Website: lowes
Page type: delivery-shipping
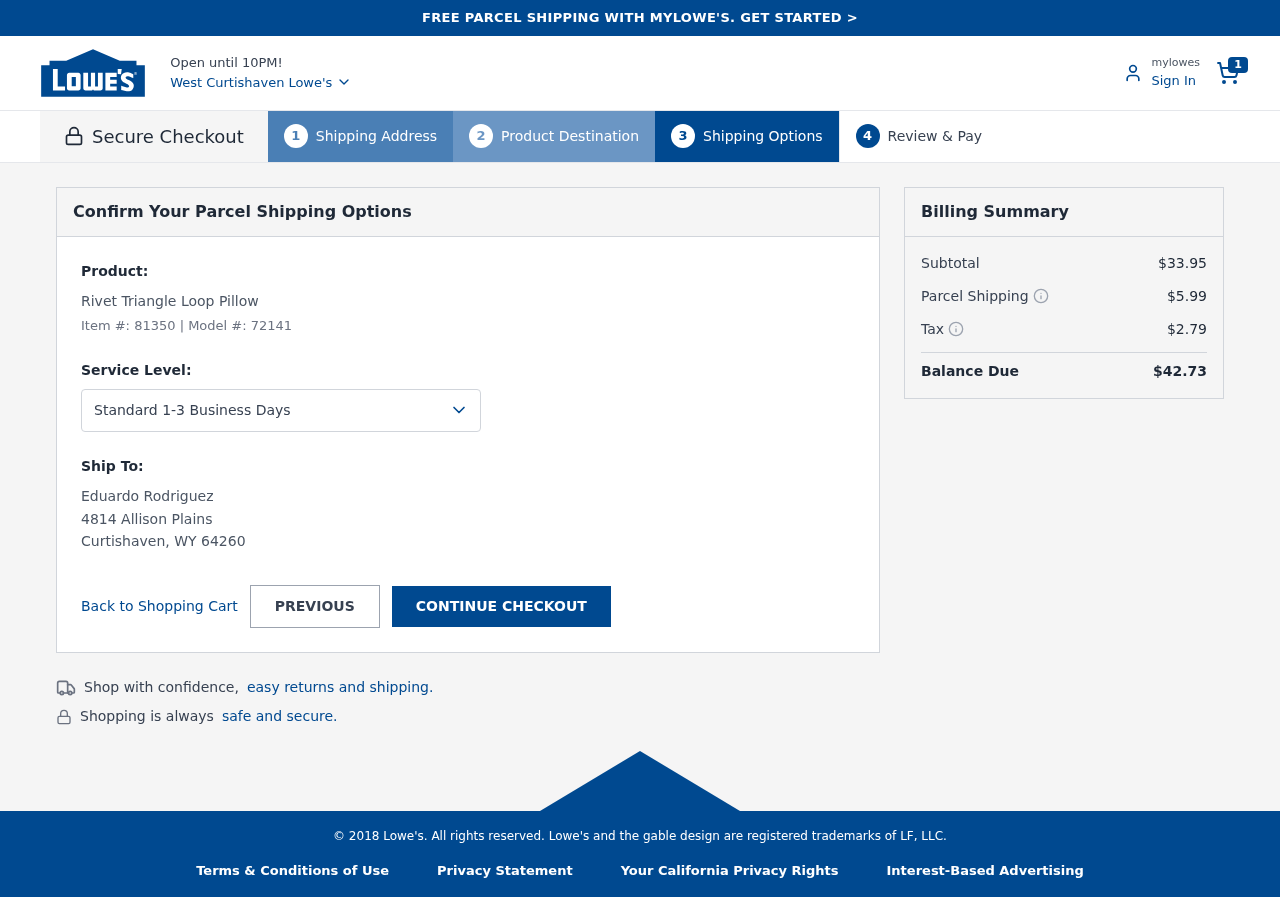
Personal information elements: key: PII_CITY
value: Curtishaven
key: PII_CITY_STATE_ZIP
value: Curtishaven, WY 64260
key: PII_FULLNAME
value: Eduardo Rodriguez
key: PII_STREET
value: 4814 Allison Plains
Product elements: key: PRODUCT1_NAME
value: Rivet Triangle Loop Pillow
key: PRODUCT1_ITEM_NUMBER
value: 81350
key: PRODUCT1_MODEL_NUMBER
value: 72141
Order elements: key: ORDER_NUM_ITEMS
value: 1
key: ORDER_SUBTOTAL
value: $33.95
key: ORDER_SHIPPING_COST
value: $5.99
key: ORDER_TAX
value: $2.79
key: ORDER_TOTAL
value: $42.73